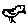
Label: bird